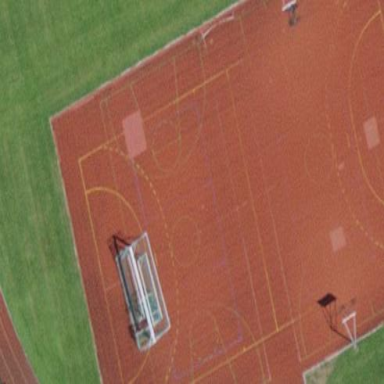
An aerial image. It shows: Basketball court on leisure land pitch.